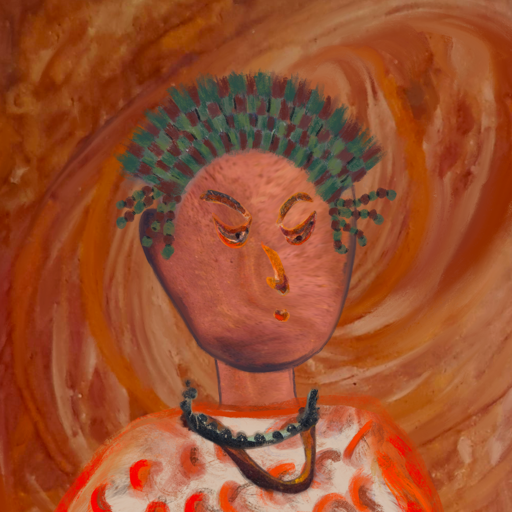
Background: Pious_Lady, Head And Neck Side: Mother_And_Son_Mother, Face Side: Hypocrite, Bust: Rupkatha, Hair Side: Blank, Head Accessory: After_Raid_Crown, Second Necklace: Comrade, Necklace: Childish, Baby: Blank